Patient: sex F, age 59
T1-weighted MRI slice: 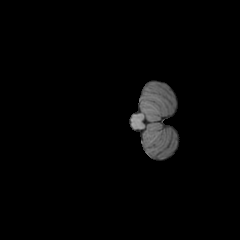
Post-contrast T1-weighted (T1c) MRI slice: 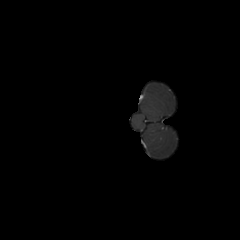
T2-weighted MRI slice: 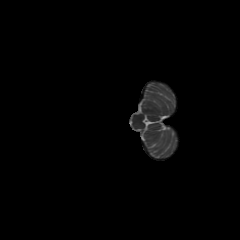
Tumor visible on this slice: no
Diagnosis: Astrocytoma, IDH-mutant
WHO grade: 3